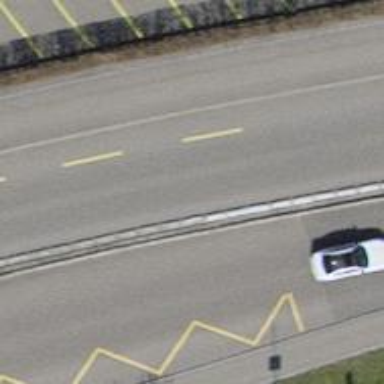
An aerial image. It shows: Primary highway with asphalt surface and designated cycle lane.